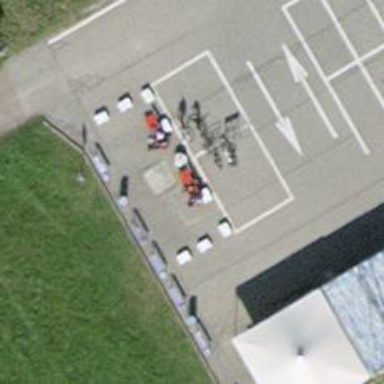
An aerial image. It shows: Red bench.